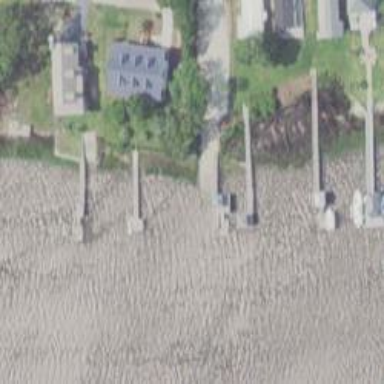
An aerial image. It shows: Slipway on leisure land.